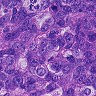
Metastatic tissue present: yes